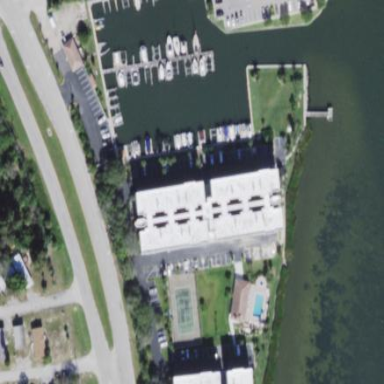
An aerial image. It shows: Marina located on water.